Question: Is there any way to set the priority of android service? I want to run the service in background after destroying App's main actvity. So i am returning "START_REDELIVERY_INTENT" from my service. But restarting of service is taking some time (around 1-3 minutes). I want to restart the service instantly. Is there any way to set the priority of android service.
FYI, I am creating service using startService and passing an object through intent.putExtra().
Below snapshot is taken from setting/apps/running apps by my android device, which shows that app is restarting... My app is real time specific, so i want to restart it instantly...

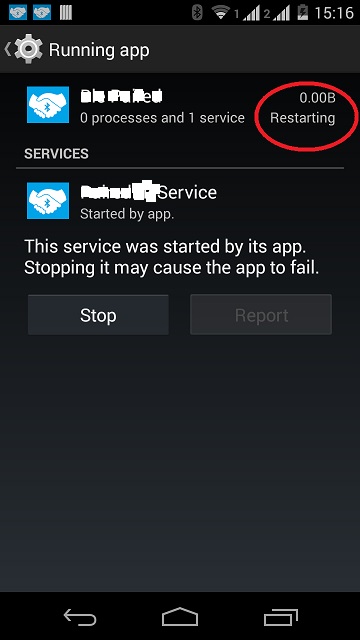
Answer: You cannot control this behavior of 'Service' as it depends on the OS and available resources. However, for a continuously running background service, I would suggest you to return 'START_STICKY' - which tries its best to re-run the service once its destroyed due to any reasons.